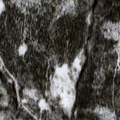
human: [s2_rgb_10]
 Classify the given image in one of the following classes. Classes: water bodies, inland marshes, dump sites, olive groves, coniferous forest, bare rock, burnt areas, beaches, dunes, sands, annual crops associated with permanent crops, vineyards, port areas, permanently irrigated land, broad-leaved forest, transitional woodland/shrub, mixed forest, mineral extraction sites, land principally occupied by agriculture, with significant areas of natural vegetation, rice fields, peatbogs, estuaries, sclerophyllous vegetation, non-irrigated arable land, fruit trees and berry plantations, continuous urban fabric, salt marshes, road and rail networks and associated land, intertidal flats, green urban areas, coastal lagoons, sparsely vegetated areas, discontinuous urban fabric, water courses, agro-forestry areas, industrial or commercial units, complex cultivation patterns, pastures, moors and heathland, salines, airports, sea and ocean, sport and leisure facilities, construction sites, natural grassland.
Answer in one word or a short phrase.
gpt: coniferous forest, mixed forest